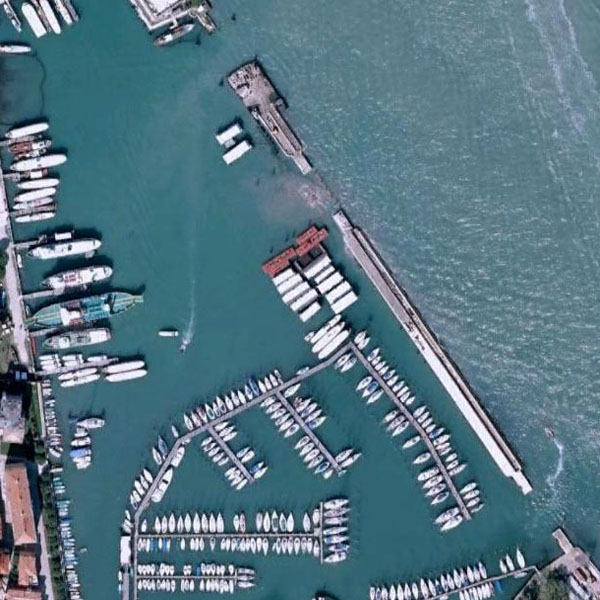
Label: Port